Question: Using JavaScript how can I make a border zooming effect?

Where the border of div1 expands to the size of div2. Ideally I want to attach the start of the effect to some event. And get a call back when the effect is completed. Also I want to be able to reverse this.
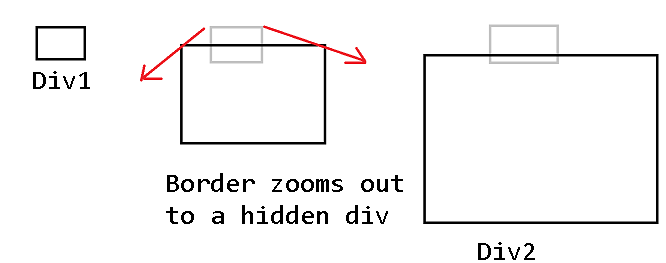
Answer: if i understand what you want, i think thats it:
'''
var div1DefaultWidth = $('.div1').css('width');
var div1DefaultHeight = $('.div1').css('height');
var div2DefaultWidth = $('.div2').css('width');
var div2DefaultHeight = $('.div2').css('height');
$(document).on('mouseenter','.div1',function(){
$(this).stop().animate({
'width':div2DefaultWidth,
'height':div2DefaultHeight
},{duration:250, complete:function(){
$(this).hide();
$('.div2').show();
}
});
}).on('mouseleave','.div2',function(){
$(this).hide();
$('.div1').show().stop().animate({
'width':div1DefaultWidth,
'height':div1DefaultHeight
});
});
'''
Fiddle:
<URL>
if your elements have different 'padding/margin/top/left' use this:
'''
var div1DefaultWidth = $('.div1').css('width');
var div1DefaultHeight = $('.div1').css('height');
var div1DefaultTop = $('.div1').css('top');
var div1DefaultLeft = $('.div1').css('left');
var div1DefaultMargin = $('.div1').css('margin');
var div1DefaultPadding = $('.div1').css('padding');
var div2DefaultWidth = $('.div2').css('width');
var div2DefaultHeight = $('.div2').css('height');
var div2DefaultTop = $('.div2').css('top');
var div2DefaultLeft = $('.div2').css('left');
var div2DefaultMargin = $('.div2').css('margin');
var div2DefaultPadding = $('.div2').css('padding');
$(document).on('mouseenter','.div1',function(){
$(this).stop().animate({
'width':div2DefaultWidth,
'height':div2DefaultHeight,
'top':div2DefaultTop,
'left':div2DefaultLeft,
'margin':div2DefaultMargin,
'padding':div2DefaultPadding
},{duration:250, complete:function(){
$(this).hide();
$('.div2').show();
}
});
}).on('mouseleave','.div2',function(){
$(this).hide();
$('.div1').show().stop().animate({
'width':div1DefaultWidth,
'height':div1DefaultHeight,
'top':div1DefaultTop,
'left':div1DefaultLeft,
'margin':div1DefaultMargin,
'padding':div1DefaultPadding
});
});
'''
Fiddle:
<URL>